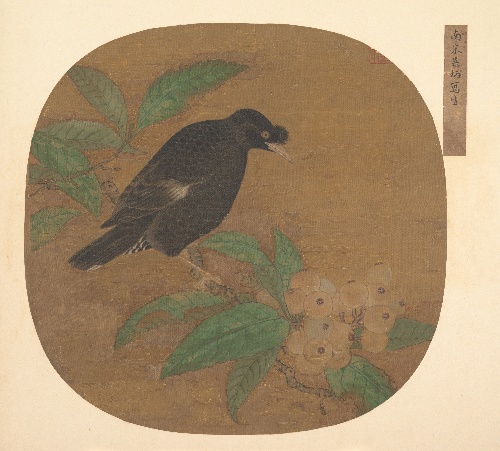
Title: 南宋？佚名    舊傳吳炳   枇杷八哥圖   團扇頁|Minah Bird on a Loquat Branch
Artist: Unidentified artist|Wu Bing
Artist bio: |Chinese, active 1190–1194
Object type: Fan mounted as an album leaf
Classification: Paintings
Medium: Fan mounted as an album leaf; Ink and color on silk
Culture: China
Period: Song dynasty (960–1279) or later
Dimensions: 12.25 x 12.25 in. (31.1 x 31.1 cm)
Department: Asian Art
Credit line: John Stewart Kennedy Fund, 1913
Accession year: 1913
Repository: Metropolitan Museum of Art, New York, NY
Tags: Birds|Fruit